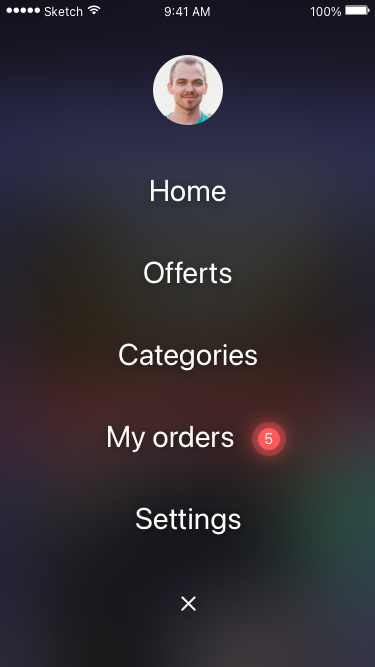
Text in this UI design:
Apple
iPhone 7
$ 799
AKAI
MPK MINI
$ 119,99
VIEW
Classic Black Cornwall
Daniel
Wellington
$ 159
ONLY 99,99$ - BUY NOW
Louder and clearer
than ever
DJI
Phantom 4
Offerts
Juicy
Search...
2
Home
Settings
My orders
5
Categories
Offerts